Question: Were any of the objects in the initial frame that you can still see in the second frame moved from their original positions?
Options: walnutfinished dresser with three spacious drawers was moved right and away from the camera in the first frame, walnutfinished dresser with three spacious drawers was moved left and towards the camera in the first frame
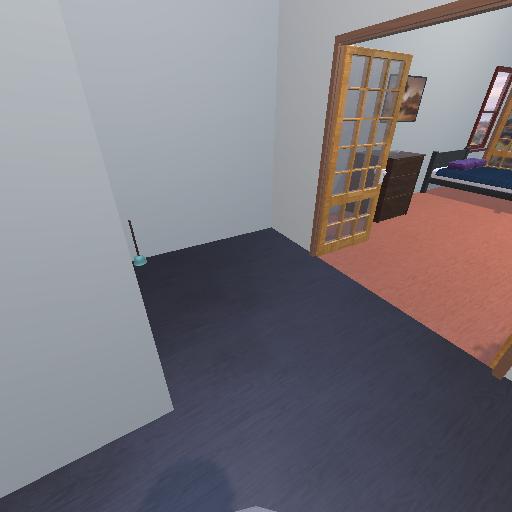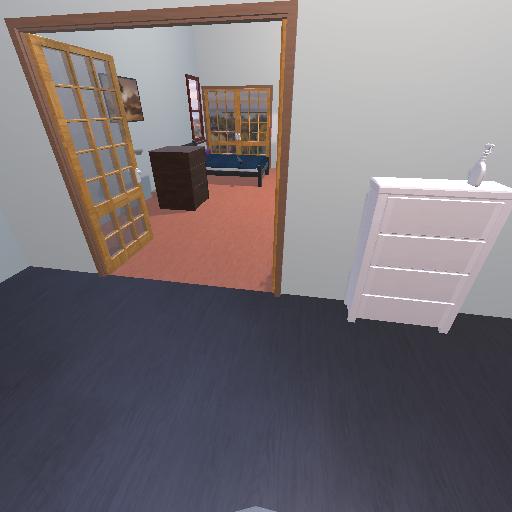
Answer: walnutfinished dresser with three spacious drawers was moved right and away from the camera in the first frame